Question: I'm want to put text in the top left corner, how I do it in this code?
.
Thanks for the help!
'''
class MyApp extends StatelessWidget {
// This widget is the root of your application.
@override
Widget build(BuildContext context) {
return MaterialApp(
title: 'Home-page',
theme: ThemeData(
primarySwatch: Colors.blue,
),
home:MyHomePage(title: 'home-page',),
);
}
}
class MyHomePage extends StatefulWidget {
MyHomePage({Key key, this.title}) : super(key: key);
final String title;
@override
_MyHomePageState createState() => _MyHomePageState();
}
class _MyHomePageState extends State<MyHomePage> {
int counter = 0;
int f,e;
int n=20;
void _updateLabels(int init, int end, int u) {
setState(() {
f = init;
e = end;
n=0;
n=e-f;
});
}
@override
Widget build(BuildContext context) {
return Scaffold(
backgroundColor: Colors.green,
appBar: AppBar(
title: Text(widget.title),
),
body: Center(
child: Column(
mainAxisAlignment: MainAxisAlignment.center,
children: <Widget>[
DoubleCircularSlider(100, 0, 20,
height: 260.0,
width: 260.0,
primarySectors: 6,
secondarySectors: 24,
baseColor: Color.fromRGBO(0, 0, 0, 0.2),
handlerOutterRadius: 12.0,
onSelectionChange:_updateLabels ,
child: Center(
child: Text('$n',
style: TextStyle(fontSize: 36.0, color: Colors.white))),
),
],
),
),
);
}
}
'''
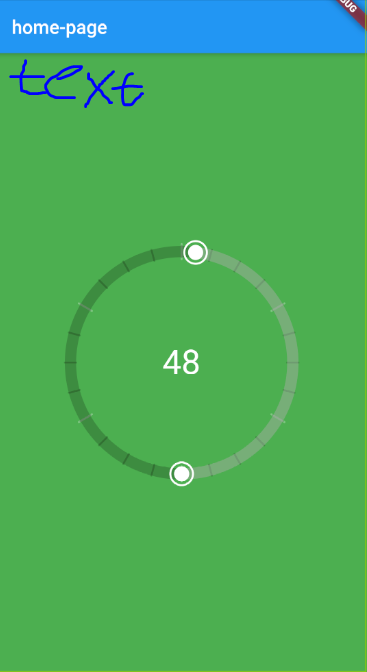
Answer: 1. Remove the Center widget as the child of the Scaffold because it will center all it's contents, thus not allowing the text you want to be aligned on the top left corner.
2. Remove the mainAxisAlignment: MainAxisAlignment.center from the Column as this property will align all the contents of the column to the center vertically.
3. Add your Text widget as the first child of the column and align it to the left using the style property of the Text widget
4. Wrap your CircularIndicator with an Expanded Widget along with a Center Widget.
See code snippet below for the scaffold:
'''
return Scaffold(
backgroundColor: Colors.green,
appBar: AppBar(
title: Text("Text"),
),
body: Column(
crossAxisAlignment: CrossAxisAlignment.start,
children: <Widget>[
Text("Test", textAlign: TextAlign.left, style: TextStyle(color: Colors.white),),
Expanded(
child: Center(
child: DoubleCircularSlider(
100,
0,
20,
height: 260.0,
width: 260.0,
primarySectors: 6,
secondarySectors: 24,
baseColor: Color.fromRGBO(0, 0, 0, 0.2),
handlerOutterRadius: 12.0,
onSelectionChange: _updateLabels,
child: Center(
child: Text('$n',
style: TextStyle(fontSize: 36.0, color: Colors.white))),
),
),
),
],
),
);
'''